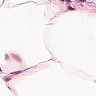
Metastatic tissue present: no